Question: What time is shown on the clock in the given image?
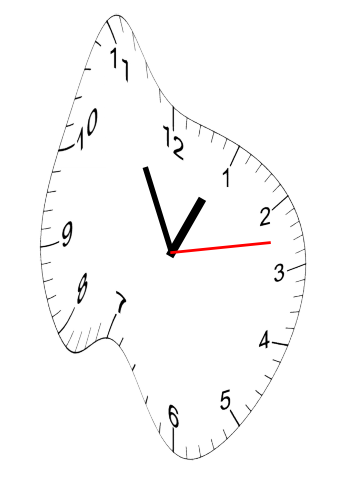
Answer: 12:55:13